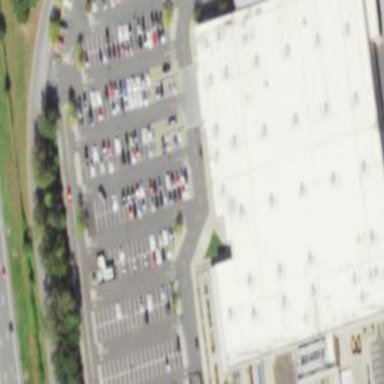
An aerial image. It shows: Retail building housing supermarket.